Chest X-ray. View position: PA
Patient age: 53
Patient sex: F
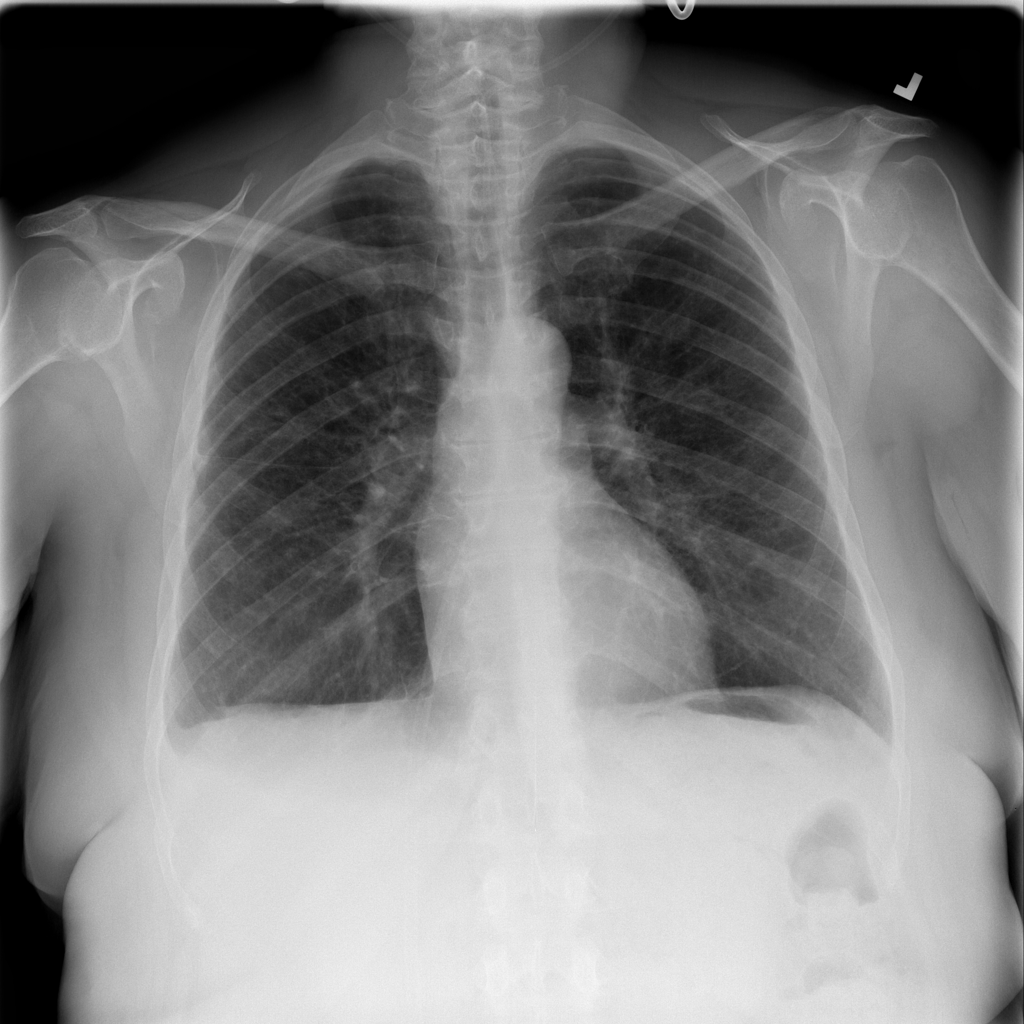
Finding: Pneumothorax